Question: I'm currently designing a website that is supposed to be divided into three main sections. To do that, I'd like to use a big menu like the one on the image below. When the user hovers over one of the three boxes, it should expand to reveal some more information about the section and so on.
I think I've already seen something like this on some website but I can't remember where. Do you think there is any jQuery plugin I could use for this?

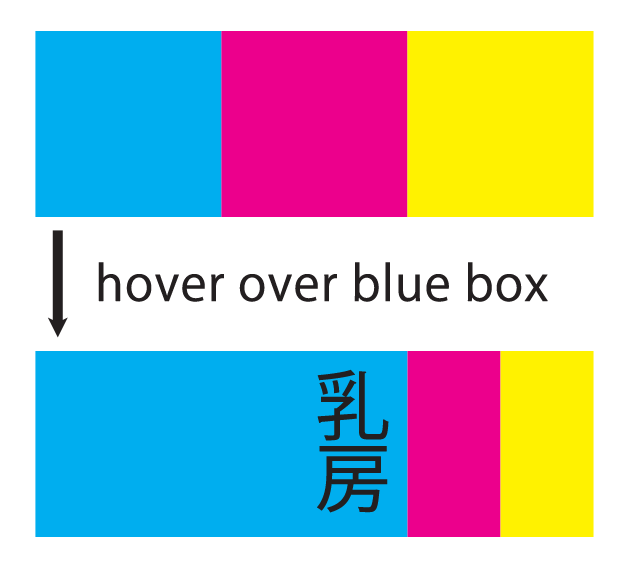
Answer: There is a jquery plugin called

<URL>
<URL>